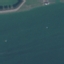
Label: SeaLake